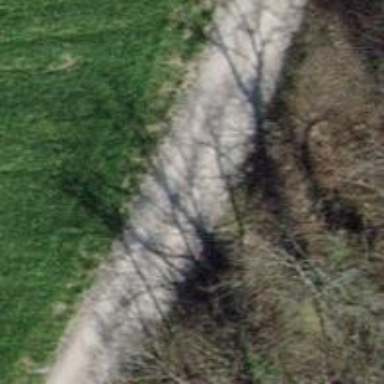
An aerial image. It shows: Track with grade 2 gravel surface.